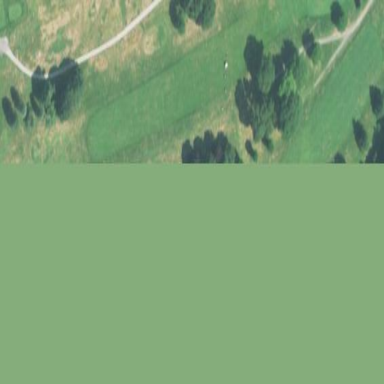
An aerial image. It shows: Grassy area designated as golf fairway.